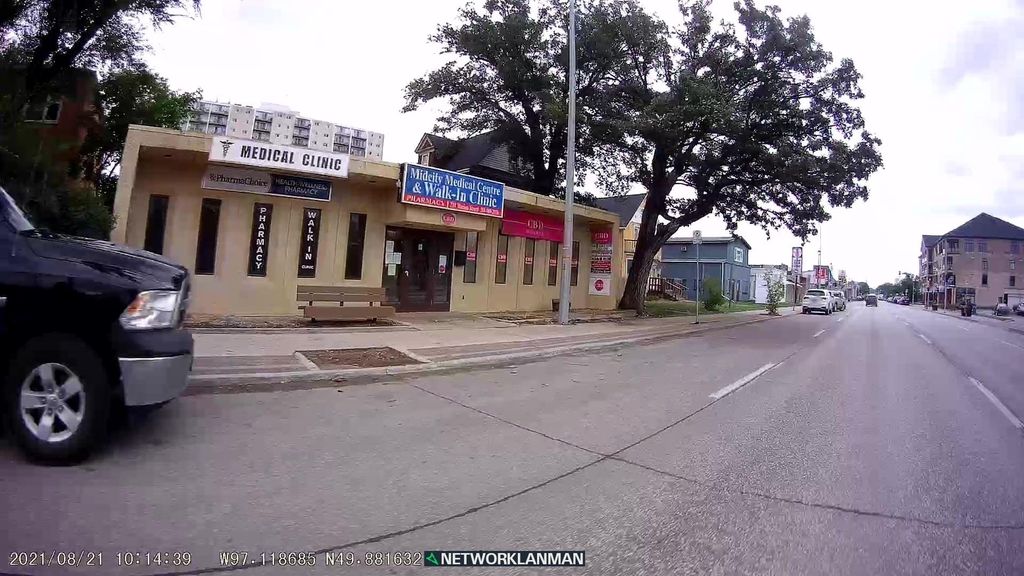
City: winnipeg